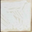
Piece: xx